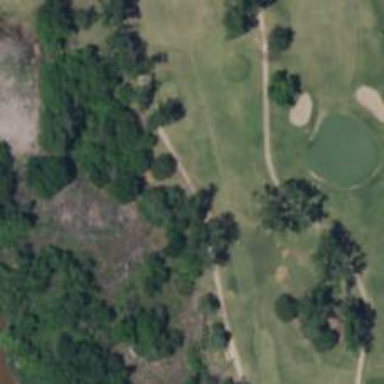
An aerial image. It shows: Footway that doubles as golf path.